Question: I'm facing quite a basic issue (allegedly..). This is the structure I'm refering to:

I'm working with flex in the client side, Java & open JPA in the server side and microsoft SQL server persistency layer.
In my app (in the client side) it is possible to decide if a client is
1. participant
2. advised
3. not advised.
Suppose I have 'Joe' as an advised client and now I'm converting Joe to 'not advised' (this is done from the client side by simply un-checking a check nox).
In the backend, I'm removing the current entity of Joe (as advised client), setting it's id to null and creating it again as 'not advised client'. Something like that:
'''
getAdviseeDao().delete(currentPersistedAdvisee);
currentAdvisee.setId(null);
getAdviseeDao().create(currentAdvisee);
'''
I keep on getting
'''
com.microsoft.sqlserver.jdbc.SQLServerException: The INSERT statement conflicted with the FOREIGN KEY constraint "FK_advised_to_clients". The conflict occurred in database "blablabla", table "dbo.participants", column 'id'.
'''
Any ideas why this may happen?
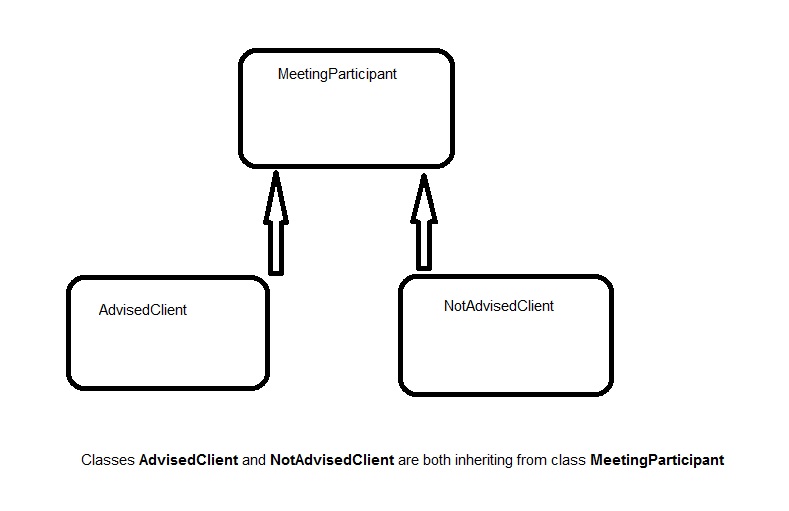
Answer: '''
getAdviseeDao().delete(currentPersistedAdvisee);
currentAdvisee.setId(null);
getAdviseeDao().create(currentAdvisee);
'''
JPA just doesn't work that way.
Don't set IDs to null and don't try to re-persist an entity as something else. You'll get weird and unexpected behavior.
T think you should go with Aggregation instead of Inheritance. I guess I would encapsulate the advised part in an Embeddable class.